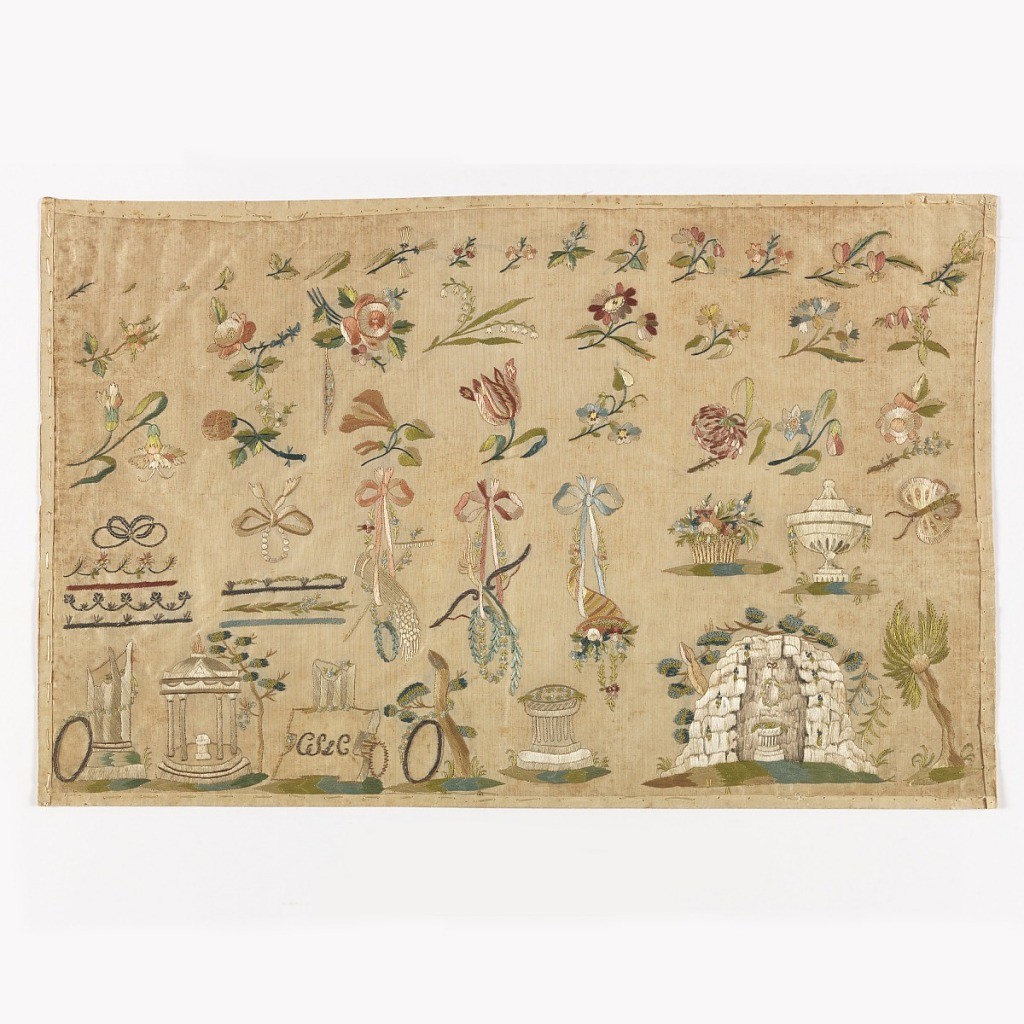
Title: Sampler
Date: after 1795
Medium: silk, metal-wrapped silk, and flat metal embroidery with paint on silk foundation Technique: embroidered in satin, stem, knot and chain stitches on plain weave
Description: Netto sampler